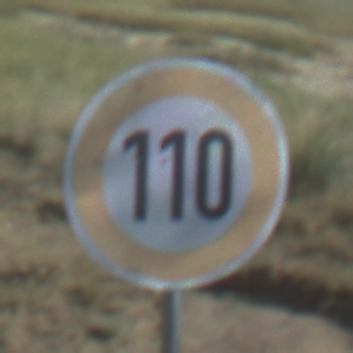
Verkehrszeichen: Geschwindigkeit110
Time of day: Night
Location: Outdoor (Nature)
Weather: PartlyCloudy
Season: NotSpecified
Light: Natural